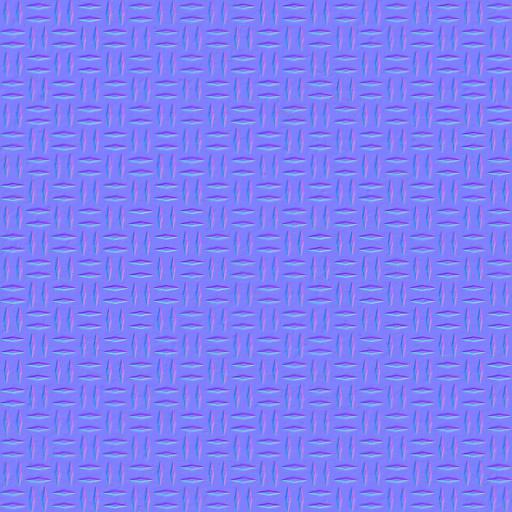
diamond plate floor industrial metal orange tread yellow